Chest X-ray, PA view. Patient: 69 years old, sex F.
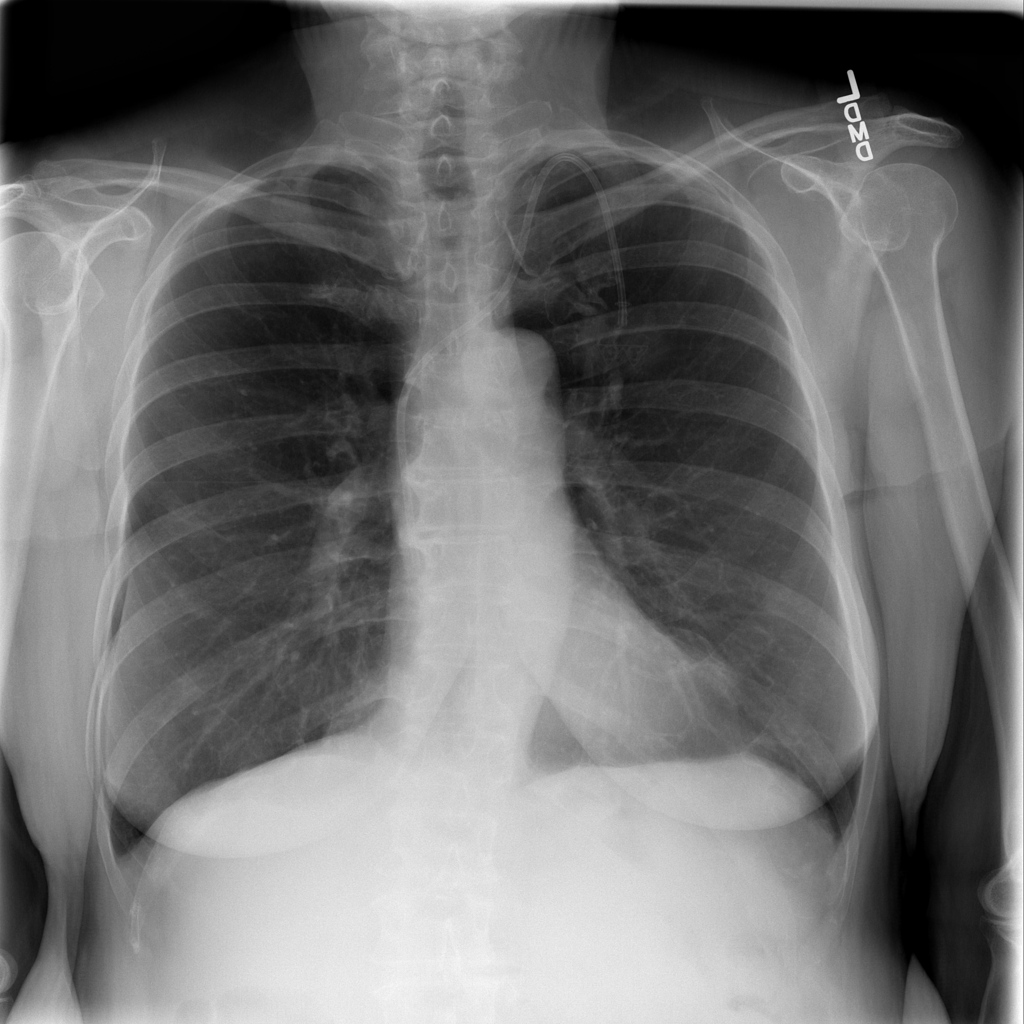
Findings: No Finding